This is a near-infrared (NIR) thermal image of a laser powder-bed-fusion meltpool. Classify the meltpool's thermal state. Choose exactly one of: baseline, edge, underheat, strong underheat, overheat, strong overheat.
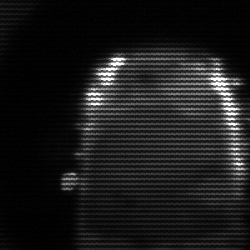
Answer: baseline